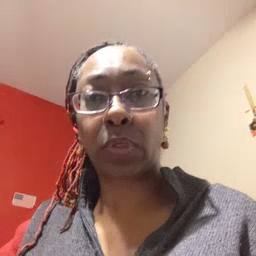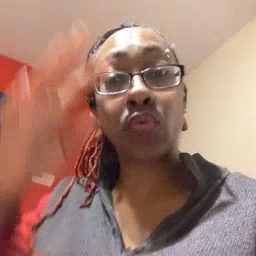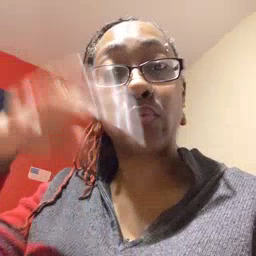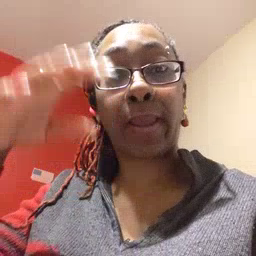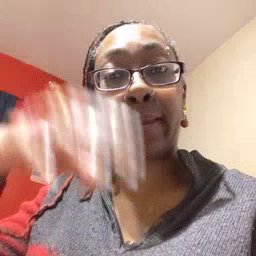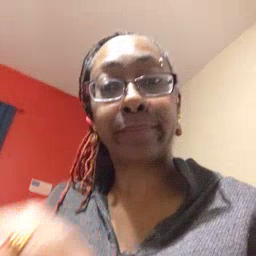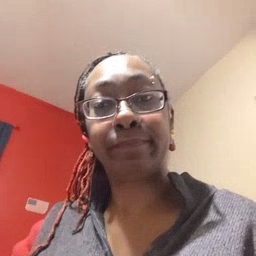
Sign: rain